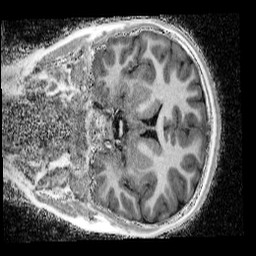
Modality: UNIT1_denoised
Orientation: coronal
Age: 12
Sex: male
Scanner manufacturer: siemens
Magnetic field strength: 3 T
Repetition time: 4 s
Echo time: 0.00299 s